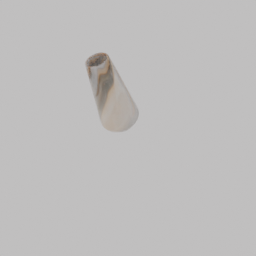
Label: decoration